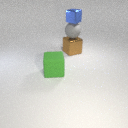
large brown metal cube behind large green rubber cube